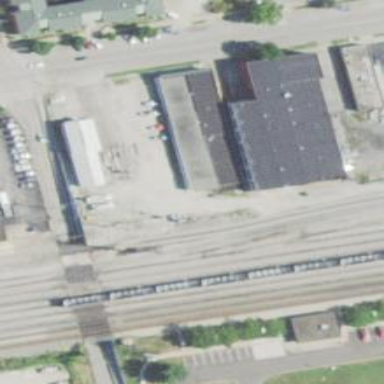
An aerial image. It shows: Railway yard used for servicing trains.